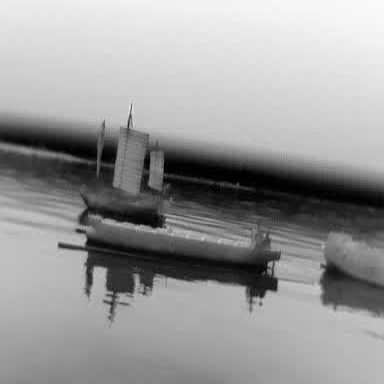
There are three objects shown in the infrared image, including a sailboat, a liner, and a container_ship.